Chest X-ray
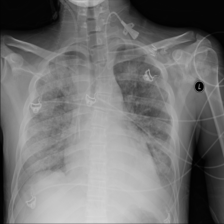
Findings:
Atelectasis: negative
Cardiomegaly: negative
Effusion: negative
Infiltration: positive
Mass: negative
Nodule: negative
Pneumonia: negative
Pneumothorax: negative
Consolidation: negative
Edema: negative
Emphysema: negative
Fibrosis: negative
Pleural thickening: negative
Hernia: negative